Field crop: maize
Growth stage: 2
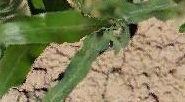
Species: maize